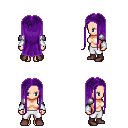
a pixel art fantasy rpg character, female body template, human, light skin, steel arm armor, white pants, purple extra-long hairstyle, white cloth bracers, maroon shoes, four views (front, back, left, right), 2x2 character sprite sheet, small pixel art, hard edges, no anti-aliasing